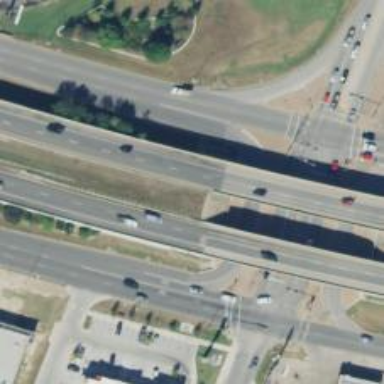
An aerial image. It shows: Frontage road with asphalt surface designated as secondary link road.